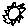
Label: sun